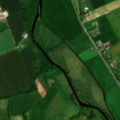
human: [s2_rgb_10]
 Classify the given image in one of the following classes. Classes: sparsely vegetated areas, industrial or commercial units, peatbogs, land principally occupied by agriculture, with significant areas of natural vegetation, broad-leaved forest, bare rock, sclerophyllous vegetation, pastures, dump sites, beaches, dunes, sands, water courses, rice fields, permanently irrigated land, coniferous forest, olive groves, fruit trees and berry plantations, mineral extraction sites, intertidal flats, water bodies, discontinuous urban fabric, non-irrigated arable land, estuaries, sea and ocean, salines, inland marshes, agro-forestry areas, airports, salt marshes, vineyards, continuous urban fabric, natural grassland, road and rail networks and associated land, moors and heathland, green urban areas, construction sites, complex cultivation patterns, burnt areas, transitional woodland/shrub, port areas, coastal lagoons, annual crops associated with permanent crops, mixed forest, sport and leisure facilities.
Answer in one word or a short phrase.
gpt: non-irrigated arable land, pastures, land principally occupied by agriculture, with significant areas of natural vegetation